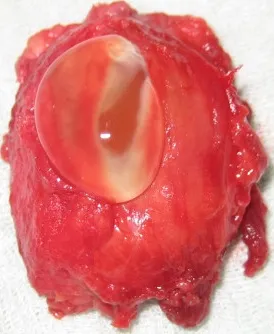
Excision showing the cyst to contain a thick lucent gelatinous material.
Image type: pathology (gram)